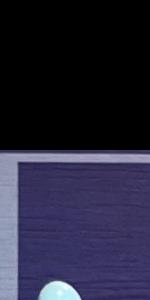
Label: Empty